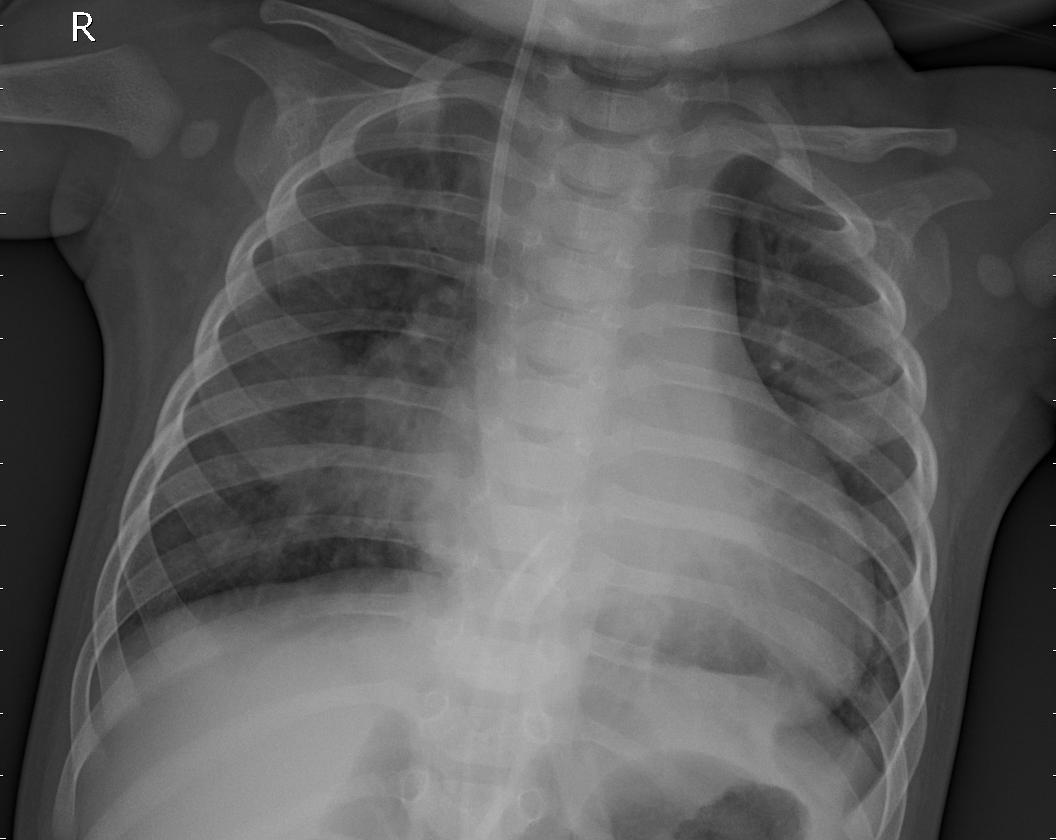
Diagnosis: PNEUMONIA